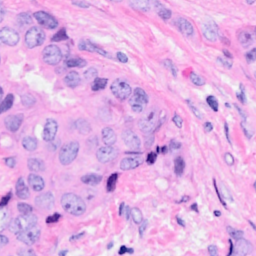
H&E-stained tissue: Breast